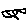
Label: bird